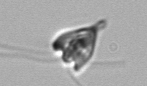
Label: Pyramimonas_longicauda